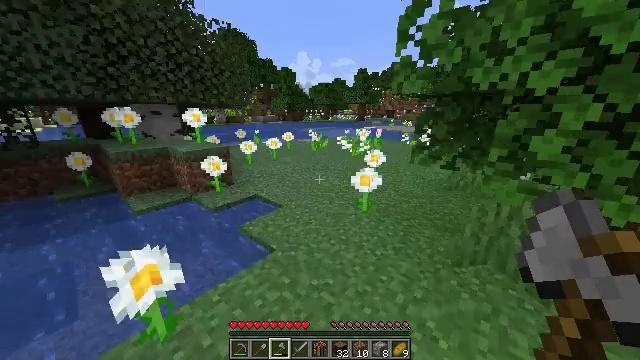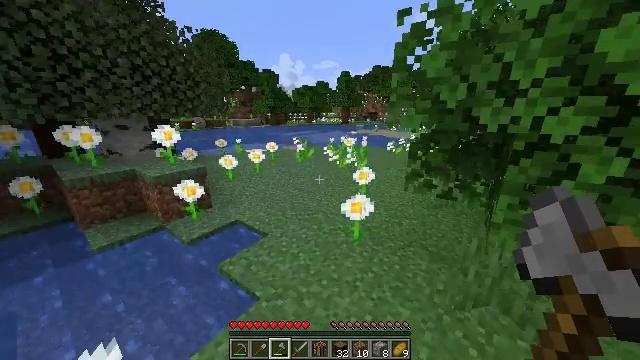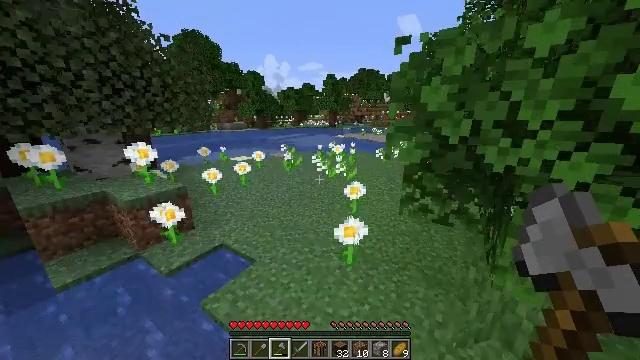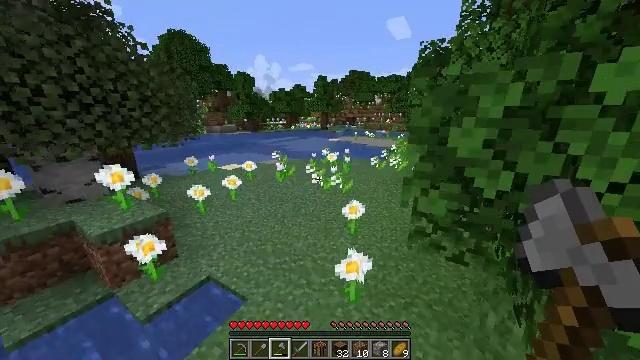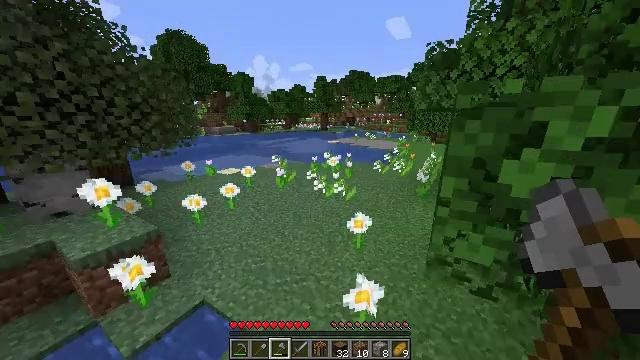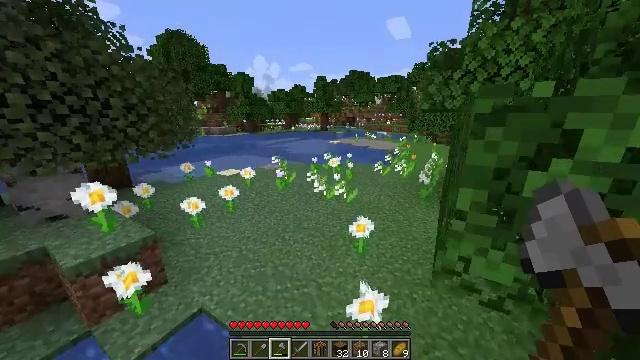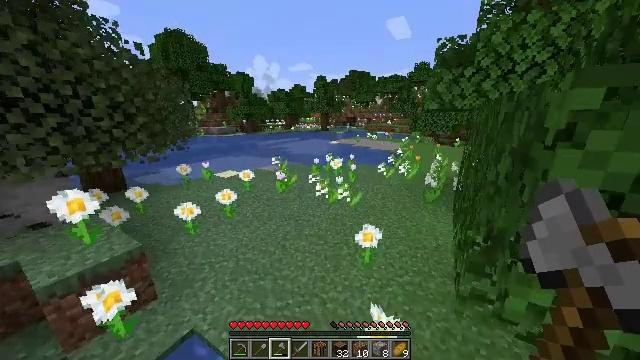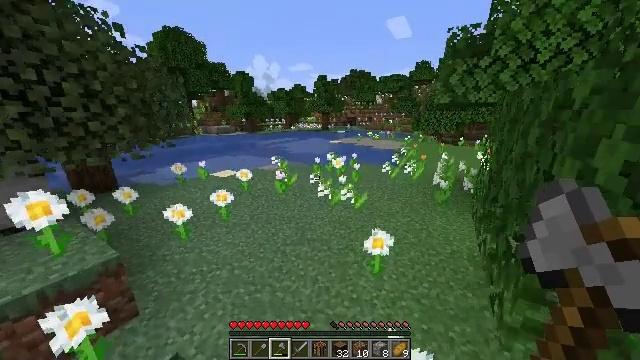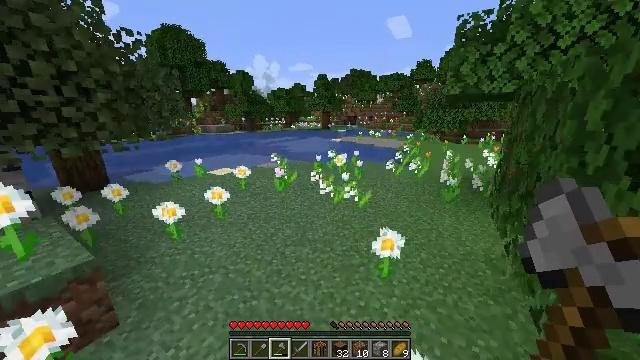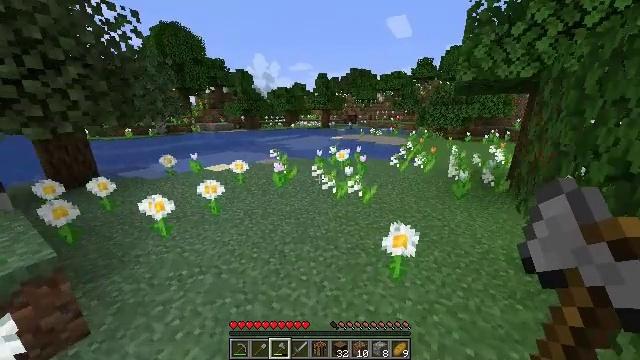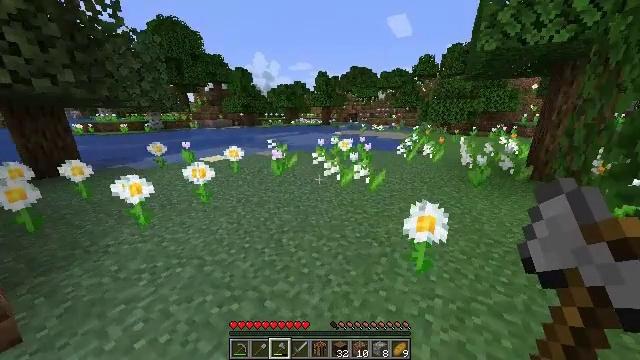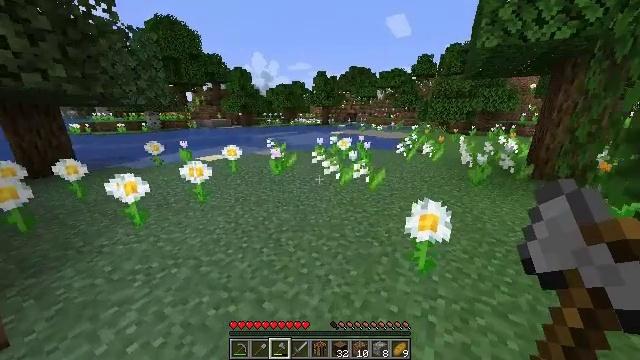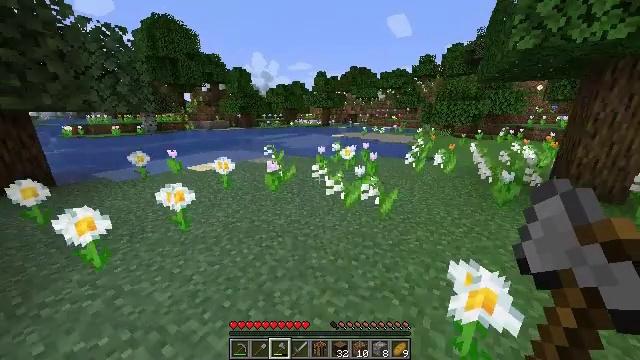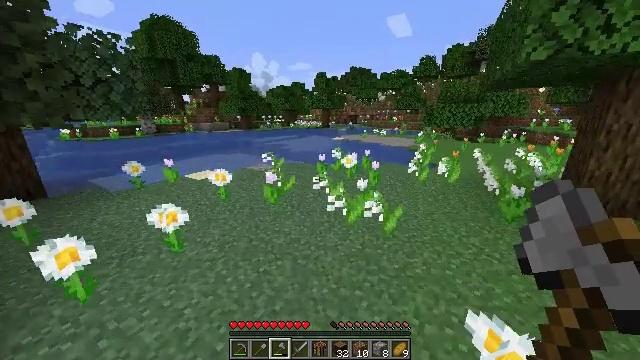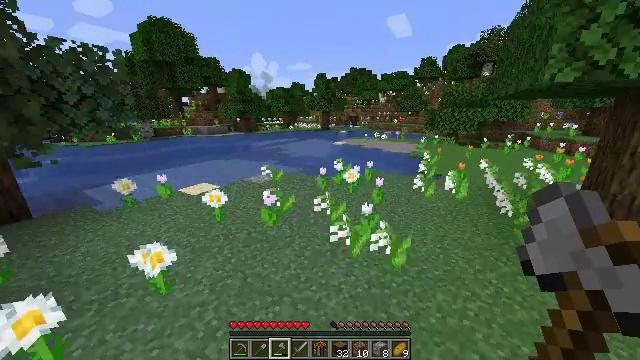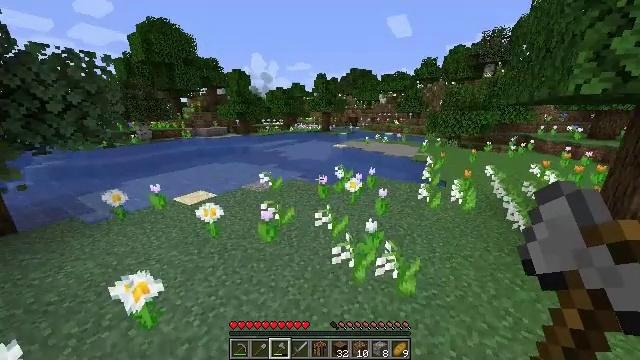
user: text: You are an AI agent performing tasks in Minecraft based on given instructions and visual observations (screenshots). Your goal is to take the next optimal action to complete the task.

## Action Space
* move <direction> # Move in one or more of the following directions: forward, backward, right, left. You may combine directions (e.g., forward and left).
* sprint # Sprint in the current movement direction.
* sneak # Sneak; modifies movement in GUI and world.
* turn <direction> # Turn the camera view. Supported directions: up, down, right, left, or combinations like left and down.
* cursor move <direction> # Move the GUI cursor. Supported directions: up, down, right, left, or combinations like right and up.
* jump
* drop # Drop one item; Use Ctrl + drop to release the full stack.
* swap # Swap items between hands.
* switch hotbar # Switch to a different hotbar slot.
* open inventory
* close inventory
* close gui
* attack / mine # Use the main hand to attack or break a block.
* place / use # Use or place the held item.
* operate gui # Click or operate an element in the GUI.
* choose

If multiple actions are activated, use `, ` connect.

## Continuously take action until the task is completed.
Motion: motion action
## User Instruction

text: Break the orange tulip to gather it.
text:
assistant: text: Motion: move forward, sprint, turn right, jump
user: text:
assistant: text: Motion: move forward, sprint, turn right, jump
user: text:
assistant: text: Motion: move forward, sprint, turn right, jump
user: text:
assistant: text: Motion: move forward, sprint, jump
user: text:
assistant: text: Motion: move forward, sprint, jump
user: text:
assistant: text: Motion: move forward, sprint, jump
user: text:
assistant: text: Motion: move forward, sprint, jump
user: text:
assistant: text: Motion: move forward, sprint, jump
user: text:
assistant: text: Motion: move forward, sprint, jump
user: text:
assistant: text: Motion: move forward, sprint, jump
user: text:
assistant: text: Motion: move forward, sprint, jump
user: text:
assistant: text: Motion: move forward, sprint, jump
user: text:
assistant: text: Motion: move forward, sprint, jump
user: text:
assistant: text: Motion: move forward, sprint, jump
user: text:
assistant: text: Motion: move forward, sprint, jump
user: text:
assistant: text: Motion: move forward, sprint, jump
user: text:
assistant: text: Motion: move forward, sprint, jump
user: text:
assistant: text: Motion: move forward, sprint, jump
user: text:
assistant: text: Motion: move forward and move right, sprint, jump
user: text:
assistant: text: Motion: move forward and move right, sprint, jump
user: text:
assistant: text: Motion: move forward and move right, sprint, turn right, jump
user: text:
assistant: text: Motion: move forward and move right, sprint, turn right, jump
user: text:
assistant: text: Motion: move forward and move right, sprint, turn right, jump
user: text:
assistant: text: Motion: move forward and move right, sprint, turn right, jump
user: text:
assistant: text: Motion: move forward and move right, sprint, turn right, jump
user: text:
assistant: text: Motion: move forward and move right, sprint, jump
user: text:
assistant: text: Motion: move forward, sprint, jump
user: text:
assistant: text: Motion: move forward, sprint, jump
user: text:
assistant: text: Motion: move forward, sprint, jump
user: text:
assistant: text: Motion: move forward, sprint, jump